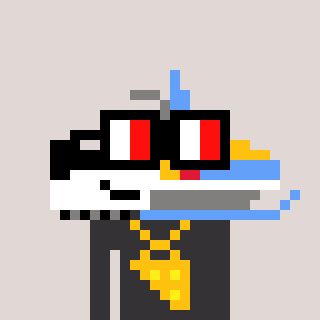
a pixel art character with square glasses with black frames and red eyes, a snowmobile-shaped head and a grayscale-colored body on a warm background